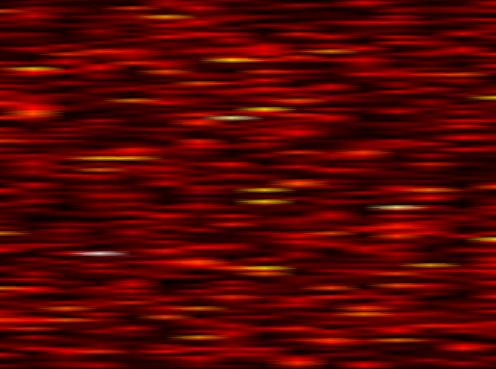
Label: FBMC